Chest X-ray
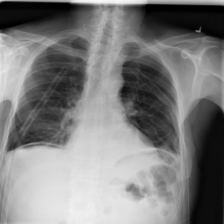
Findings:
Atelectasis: negative
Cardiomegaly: negative
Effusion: negative
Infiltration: negative
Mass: negative
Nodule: negative
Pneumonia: negative
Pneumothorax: negative
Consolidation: negative
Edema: negative
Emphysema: negative
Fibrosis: negative
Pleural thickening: negative
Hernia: negative